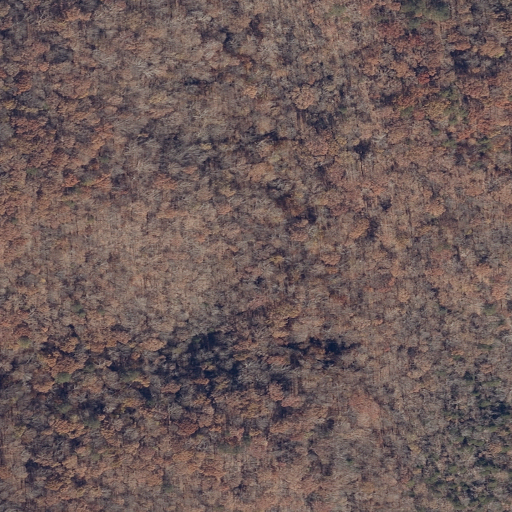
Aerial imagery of valley in Alabama named Cave Hollow containing only deciduous forest